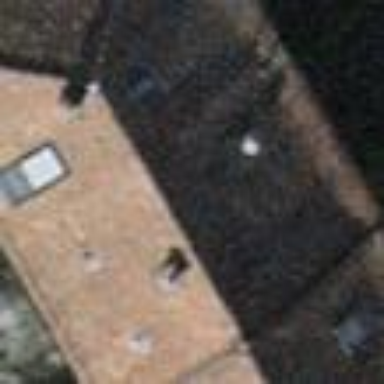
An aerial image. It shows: Terrace building with gabled roof.